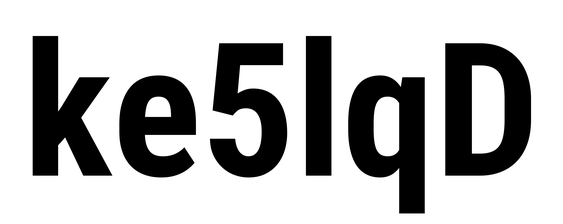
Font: Roboto_Condensed_Bold